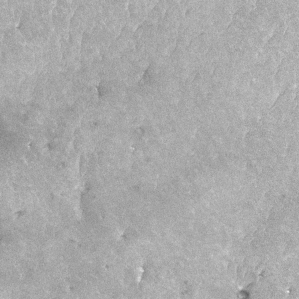
Label: frost